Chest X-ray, AP view. Patient: 61 years old, sex F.
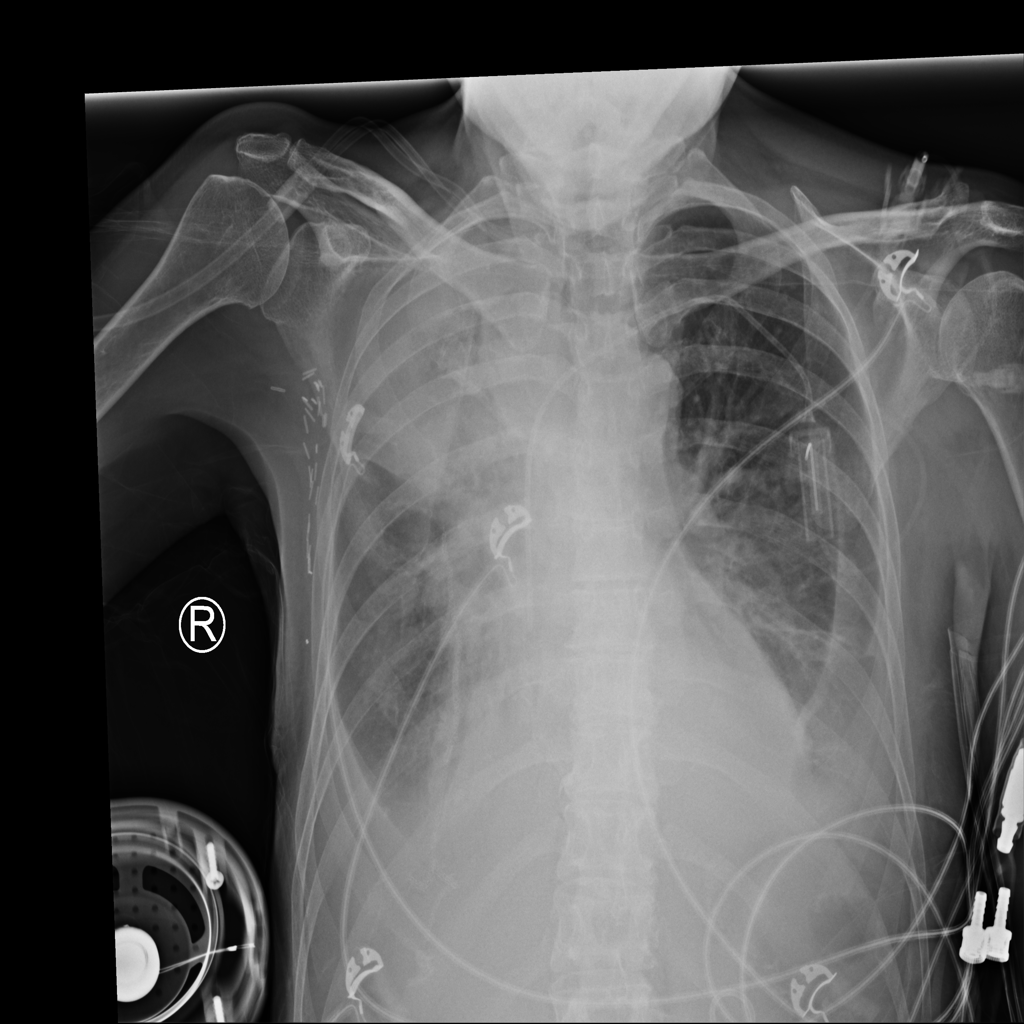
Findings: Consolidation, Effusion, Infiltration